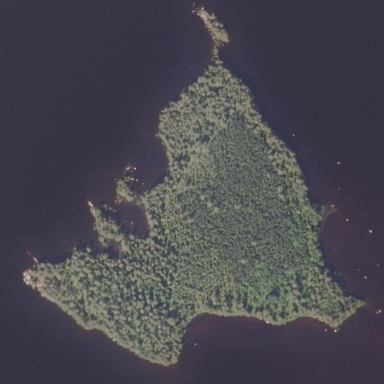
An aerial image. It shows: Island.